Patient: sex M, age 60
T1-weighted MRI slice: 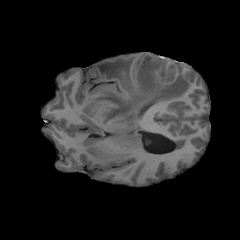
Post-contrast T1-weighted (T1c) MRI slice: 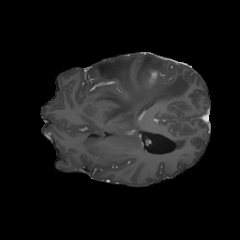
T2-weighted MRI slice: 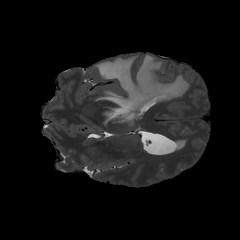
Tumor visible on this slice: yes
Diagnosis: Glioblastoma, IDH-wildtype
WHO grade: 4